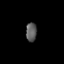
Tissue: lung
Cell type: Epithelial cells
Senescence score: 0.2267
Nuclear area (px): 201
Mean DAPI intensity: 91.249